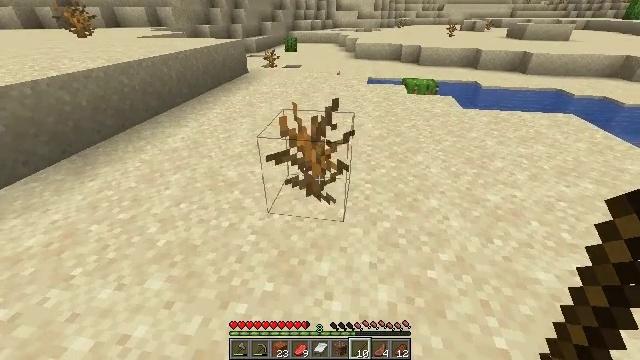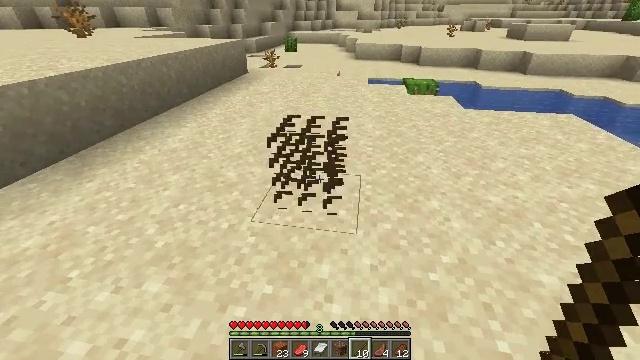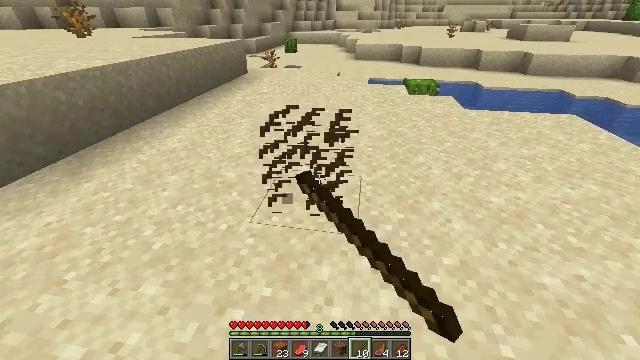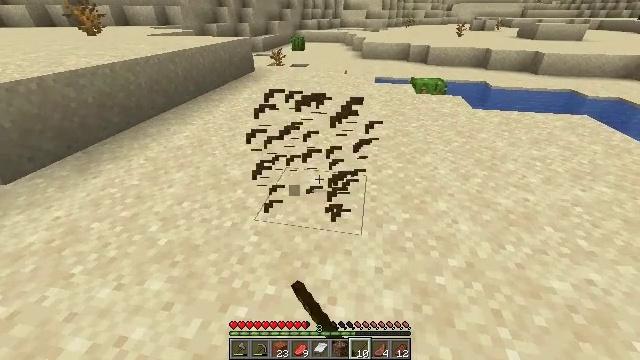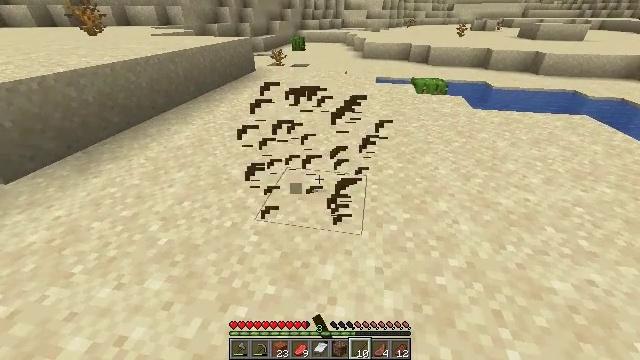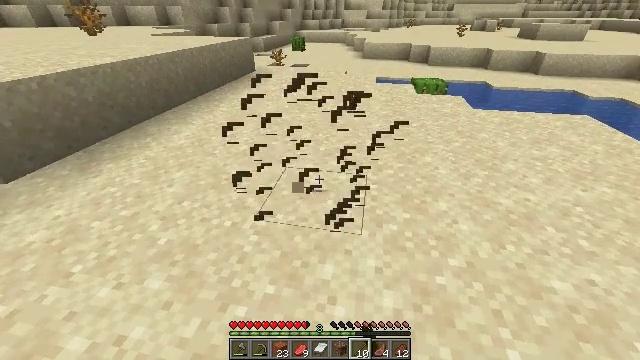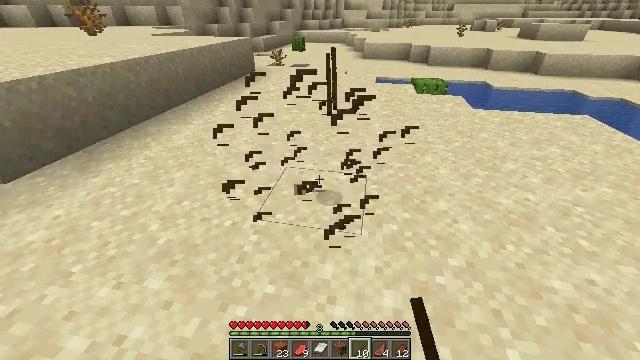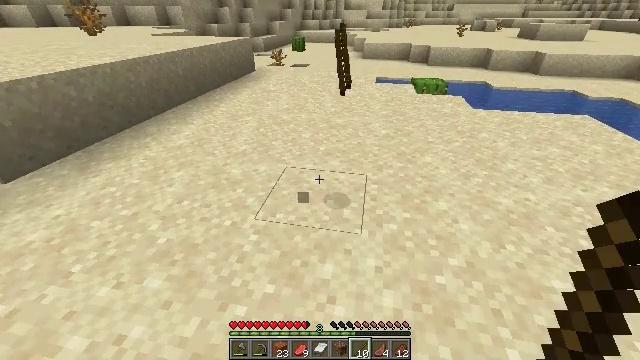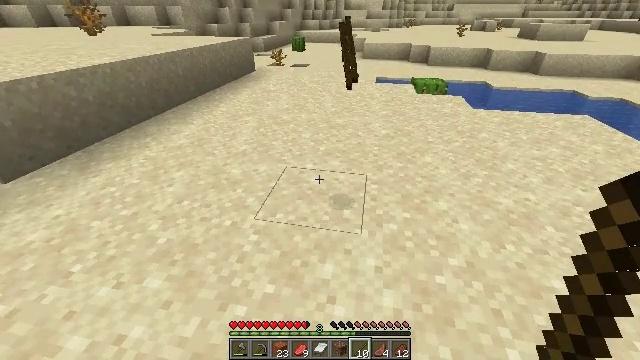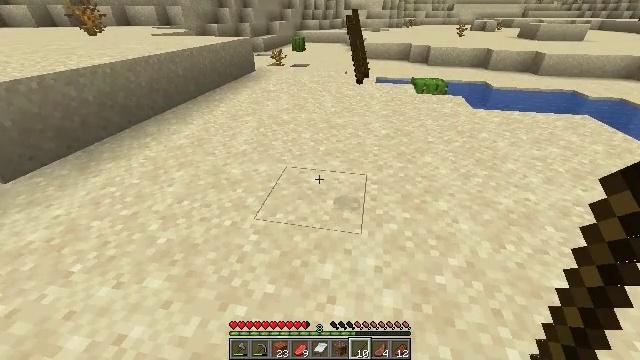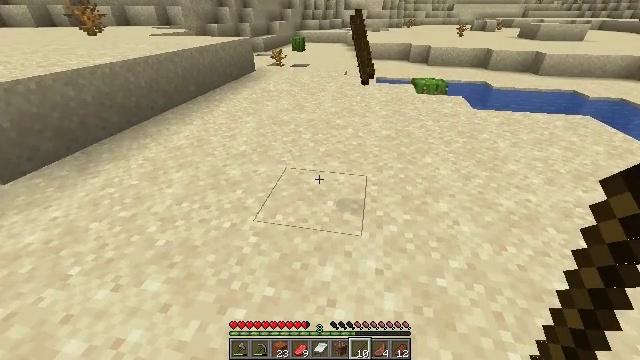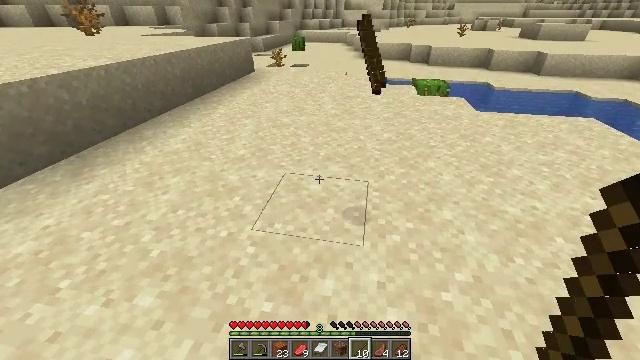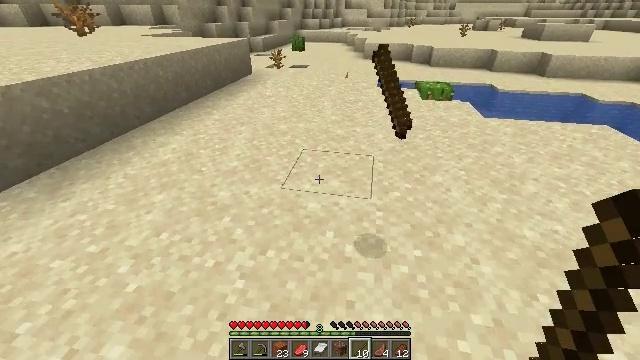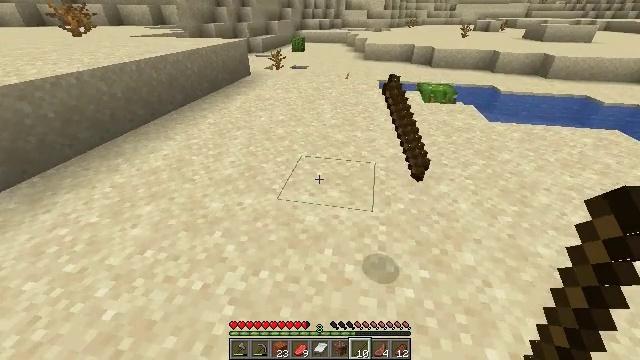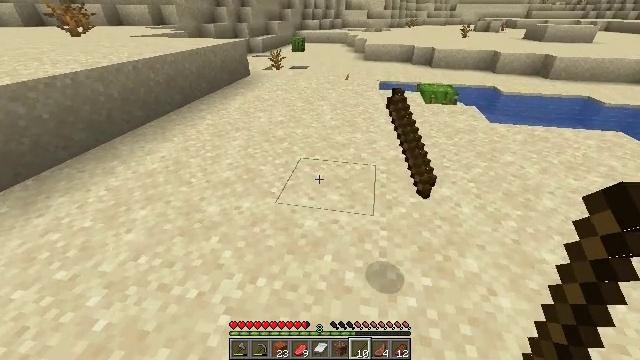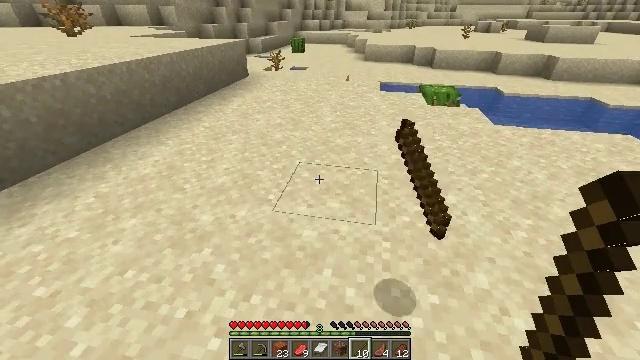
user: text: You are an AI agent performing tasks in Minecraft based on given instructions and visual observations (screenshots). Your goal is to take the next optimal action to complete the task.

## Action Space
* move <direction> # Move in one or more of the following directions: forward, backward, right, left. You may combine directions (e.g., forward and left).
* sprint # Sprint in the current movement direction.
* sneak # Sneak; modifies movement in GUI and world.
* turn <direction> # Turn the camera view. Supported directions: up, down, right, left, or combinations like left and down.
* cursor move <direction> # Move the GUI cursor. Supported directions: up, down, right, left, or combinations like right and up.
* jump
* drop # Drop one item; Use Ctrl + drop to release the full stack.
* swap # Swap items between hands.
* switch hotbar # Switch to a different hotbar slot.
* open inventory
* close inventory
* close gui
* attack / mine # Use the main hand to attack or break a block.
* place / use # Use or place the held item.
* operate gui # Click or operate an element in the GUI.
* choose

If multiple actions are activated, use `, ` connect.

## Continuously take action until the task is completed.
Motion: motion action
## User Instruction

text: Mine the dead bush in the desert.
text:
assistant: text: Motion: attack / mine
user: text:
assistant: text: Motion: attack / mine
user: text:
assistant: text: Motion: turn left
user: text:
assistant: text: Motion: no_op
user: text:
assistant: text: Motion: no_op
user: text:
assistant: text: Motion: no_op
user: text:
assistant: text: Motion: no_op
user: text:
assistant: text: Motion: no_op
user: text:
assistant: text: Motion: no_op
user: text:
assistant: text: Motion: move forward
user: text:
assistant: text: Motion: move forward
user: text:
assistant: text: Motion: move forward
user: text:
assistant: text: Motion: move forward
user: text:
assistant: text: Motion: move forward
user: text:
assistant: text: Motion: move forward
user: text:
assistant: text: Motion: move forward
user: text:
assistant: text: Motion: move forward
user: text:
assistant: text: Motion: move forward
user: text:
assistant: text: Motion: move forward
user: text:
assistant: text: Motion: move forward, turn left
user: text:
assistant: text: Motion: move forward, turn left
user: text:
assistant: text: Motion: move forward, turn left and up
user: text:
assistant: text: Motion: move forward
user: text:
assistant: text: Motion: move forward
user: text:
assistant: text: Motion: move forward
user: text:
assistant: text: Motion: move forward, turn left and up
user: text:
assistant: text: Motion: move forward, turn left and up
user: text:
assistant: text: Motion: move forward, sprint, turn left and up
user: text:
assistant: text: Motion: move forward, sprint, turn left and up
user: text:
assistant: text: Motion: move forward, sprint, turn left and up